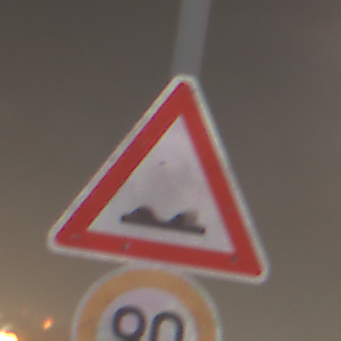
Verkehrszeichen: UnebeneFahrbahn
Zusatzzeichen unten: Geschwindigkeit90
Umgebung: Outdoor, Urban
Tageszeit: Night
Wetter: PartlyCloudy
Licht: Artificial
Jahreszeit: NotSpecified
Kontrast: HighContrast